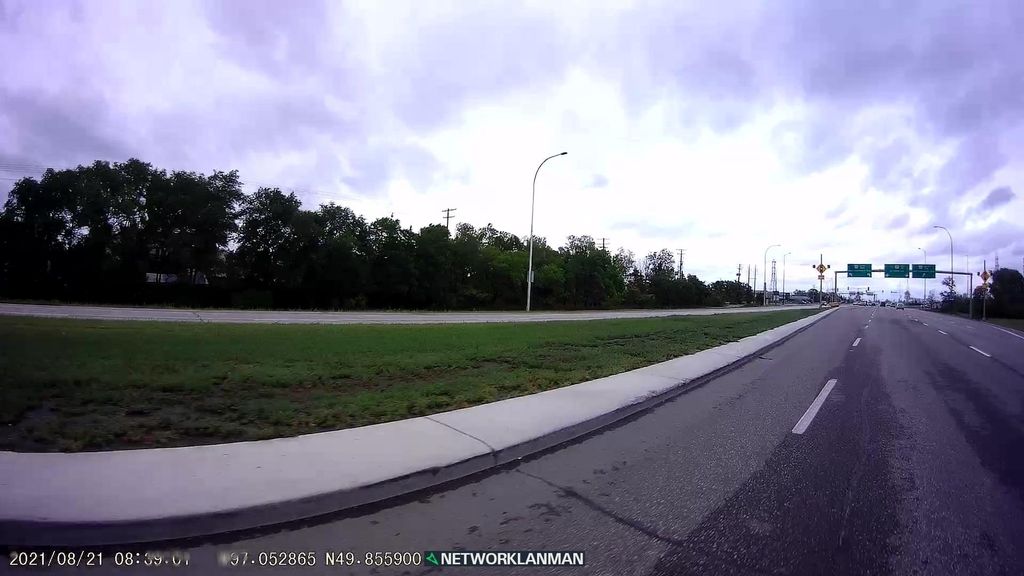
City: winnipeg